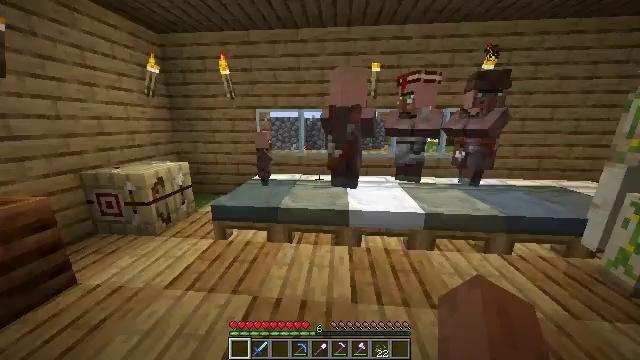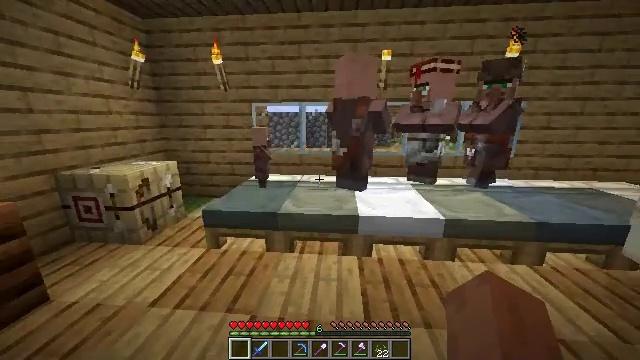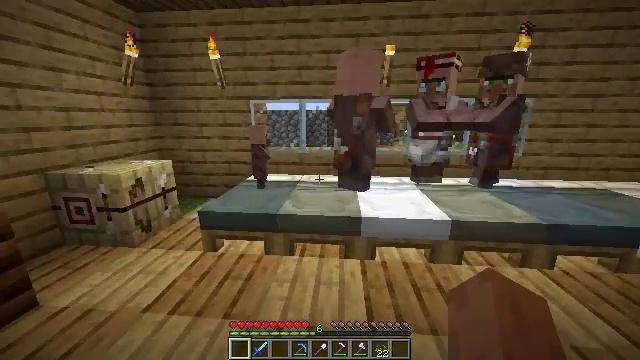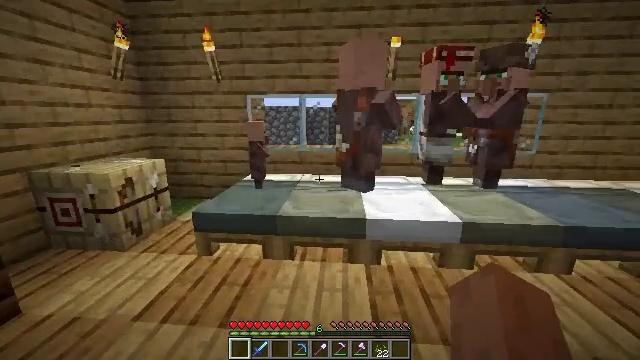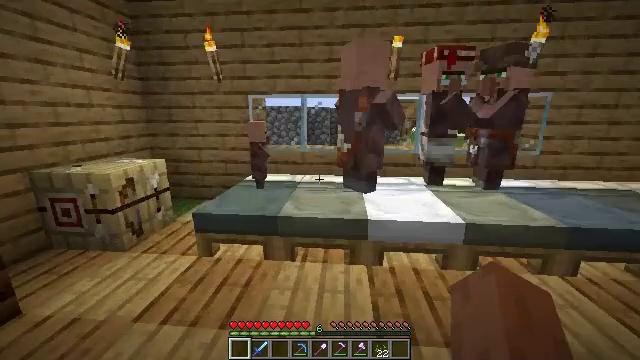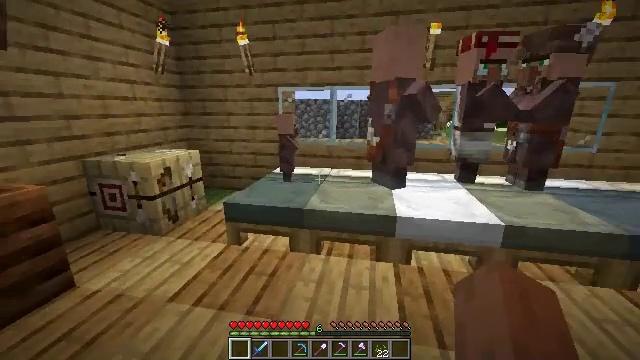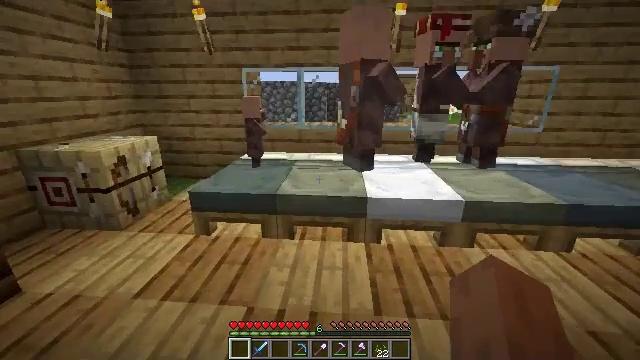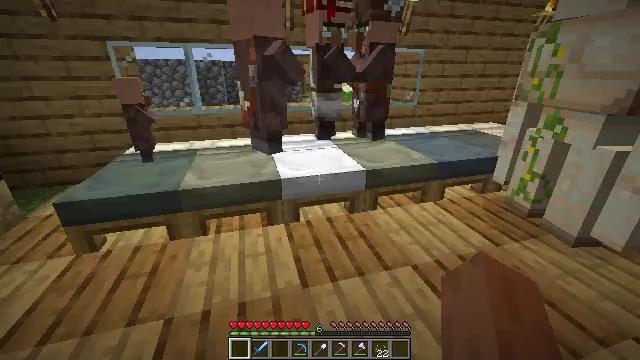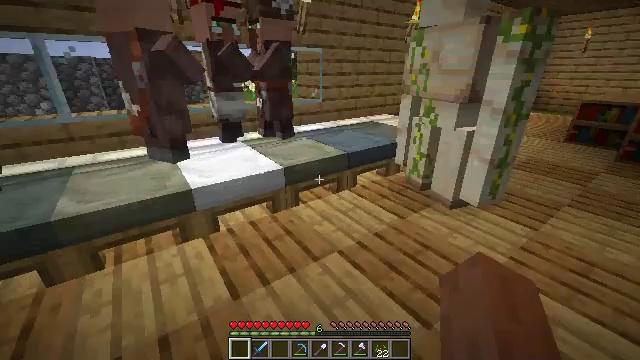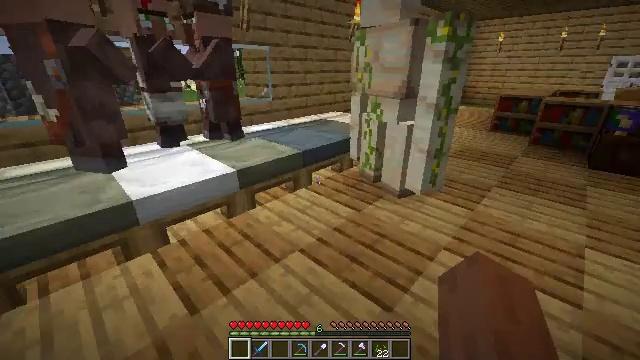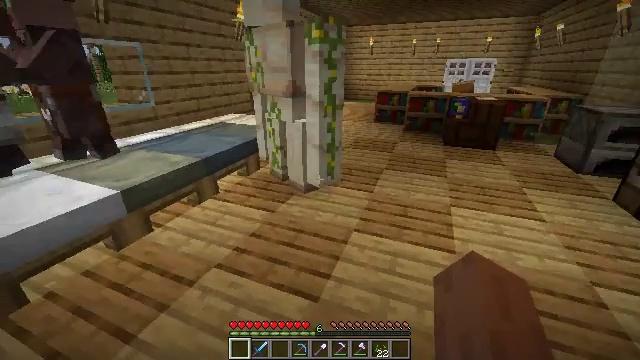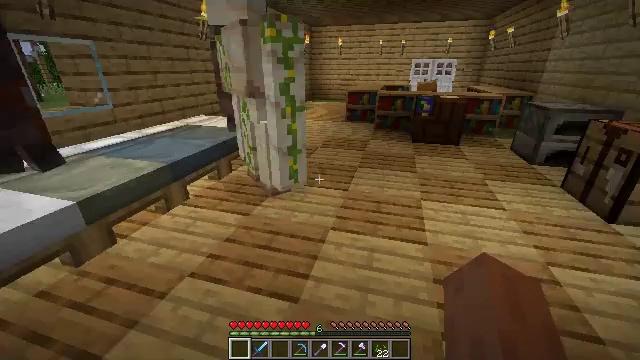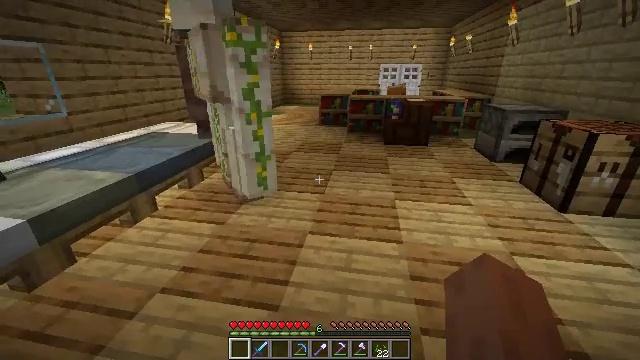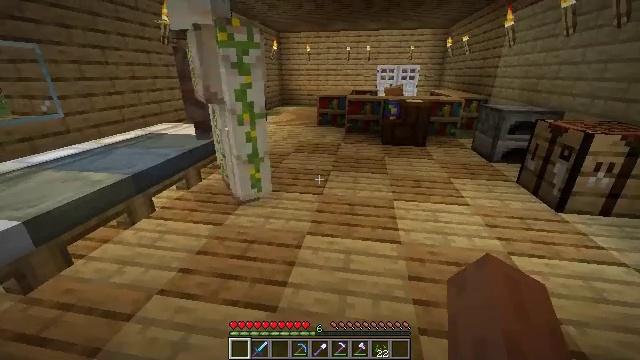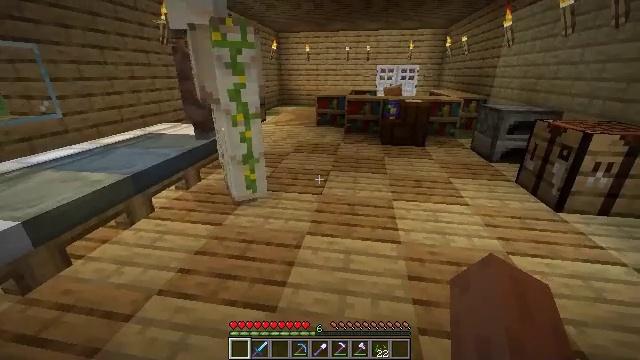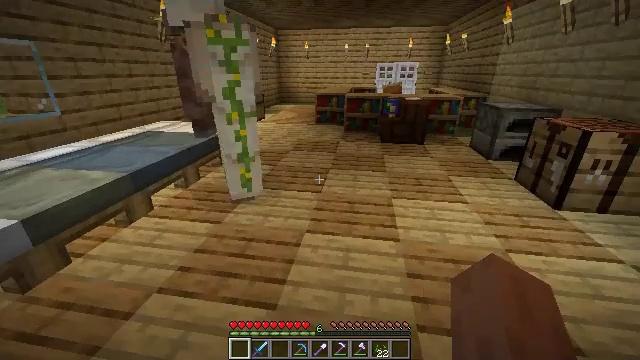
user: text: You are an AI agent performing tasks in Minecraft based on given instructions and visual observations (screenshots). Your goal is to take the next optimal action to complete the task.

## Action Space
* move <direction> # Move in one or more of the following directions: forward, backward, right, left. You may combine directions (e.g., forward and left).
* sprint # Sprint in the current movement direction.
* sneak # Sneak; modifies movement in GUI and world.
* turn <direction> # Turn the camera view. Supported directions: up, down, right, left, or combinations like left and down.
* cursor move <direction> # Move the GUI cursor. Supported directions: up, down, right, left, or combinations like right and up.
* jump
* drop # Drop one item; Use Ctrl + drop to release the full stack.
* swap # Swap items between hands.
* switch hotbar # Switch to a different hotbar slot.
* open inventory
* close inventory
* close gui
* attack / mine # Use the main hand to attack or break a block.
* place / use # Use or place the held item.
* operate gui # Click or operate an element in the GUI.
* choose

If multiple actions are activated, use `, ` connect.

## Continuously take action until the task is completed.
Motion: motion action
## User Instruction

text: Get the cartography table into your inventory.
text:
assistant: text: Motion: no_op
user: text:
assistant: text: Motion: no_op
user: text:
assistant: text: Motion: no_op
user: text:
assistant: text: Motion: no_op
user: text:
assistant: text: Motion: turn left and down
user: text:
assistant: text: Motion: turn right and down
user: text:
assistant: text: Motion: turn right and down
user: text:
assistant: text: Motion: turn right
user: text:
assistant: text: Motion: turn right
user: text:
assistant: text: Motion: turn right
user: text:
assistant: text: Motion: turn right
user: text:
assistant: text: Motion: turn right
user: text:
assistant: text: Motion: no_op
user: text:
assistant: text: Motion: no_op
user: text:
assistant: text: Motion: no_op
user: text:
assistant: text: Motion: no_op
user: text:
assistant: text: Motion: no_op
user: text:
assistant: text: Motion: move forward, sprint
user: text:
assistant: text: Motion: move forward, sprint
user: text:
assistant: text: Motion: move forward, sprint
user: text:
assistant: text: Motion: move forward, sprint
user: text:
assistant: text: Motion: move forward, sprint
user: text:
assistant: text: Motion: move forward, sprint
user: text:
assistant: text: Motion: move forward, sprint
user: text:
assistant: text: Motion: move forward, sprint
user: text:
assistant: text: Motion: move forward, sprint
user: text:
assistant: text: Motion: move forward, sprint
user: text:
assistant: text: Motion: move forward, sprint
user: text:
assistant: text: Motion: move forward, sprint
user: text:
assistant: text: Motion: move forward, sprint